Interaction volume radius: 5 \u00c5
Interaction volume height: 10 \u00c5
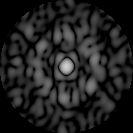
Disorder parameter: 0.8178